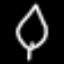
Label: leaf